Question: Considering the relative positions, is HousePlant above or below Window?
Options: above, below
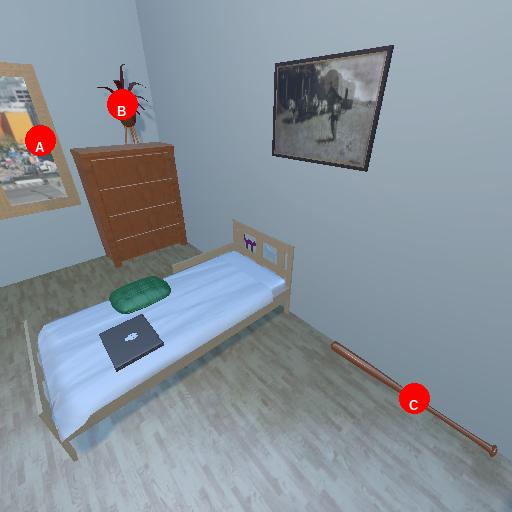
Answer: above